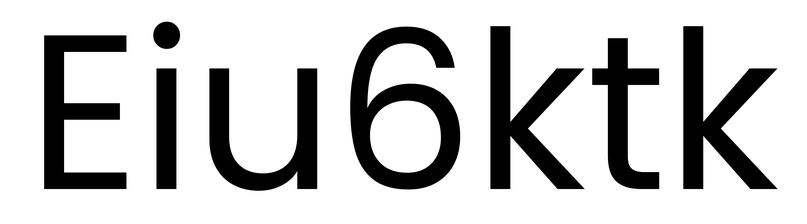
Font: Poppins-Regular